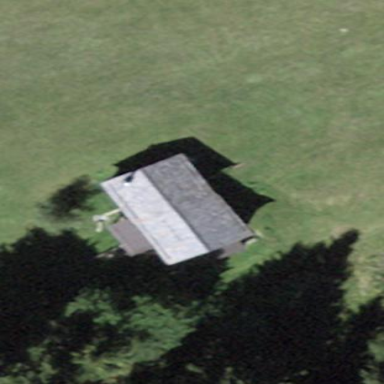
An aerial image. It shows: Hut with gabled roof.